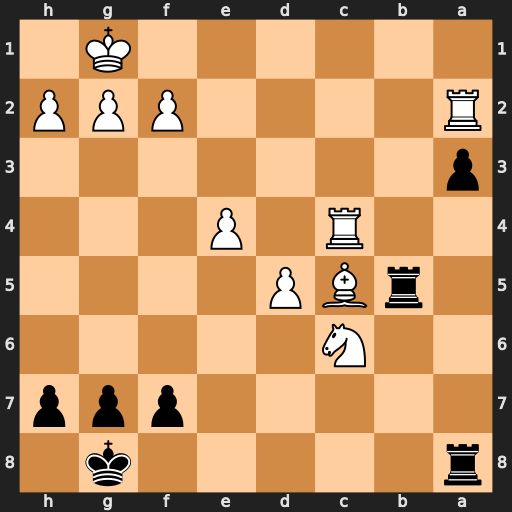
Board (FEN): r5k1/5ppp/2N5/1rBP4/2R1P3/p7/R4PPP/6K1
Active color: b
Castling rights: -
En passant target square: -
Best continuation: Rb1+ Rc1 Rxc1#